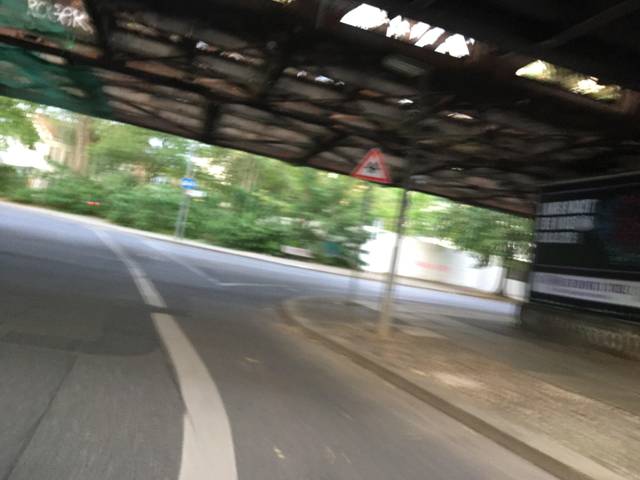
Region: Germany
Coordinates: 52.54, 13.379